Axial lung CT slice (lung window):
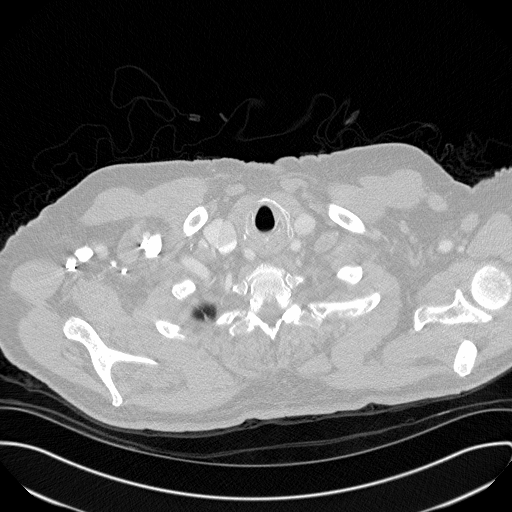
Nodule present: no